Aerial crown-view tile of a tropical tree (Barro Colorado Island, Panama), acquired 20240813:
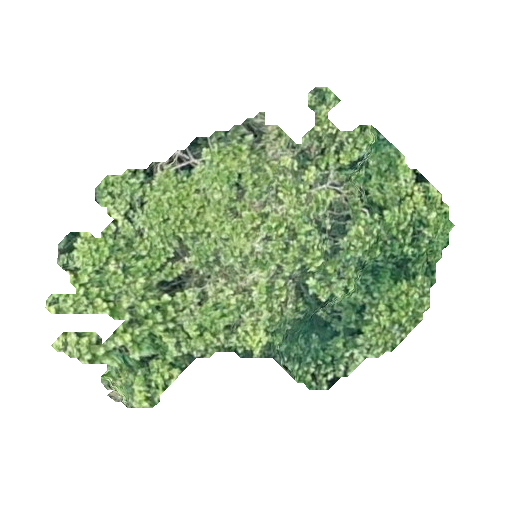
Species: Anacardium excelsum
GBIF accepted scientific name: Anacardium excelsum
Crown area: 119.701 m²